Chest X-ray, AP view. Patient: 28 years old, sex M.
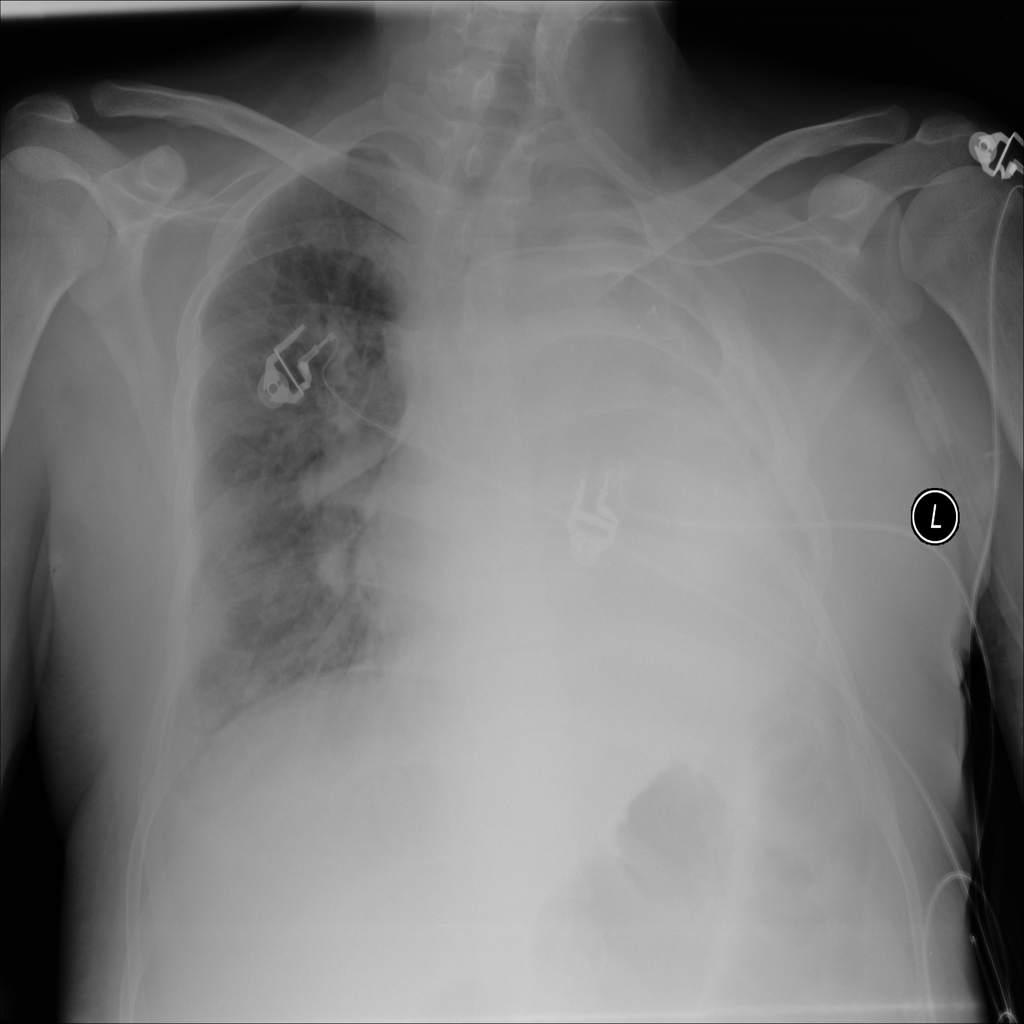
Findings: No Finding